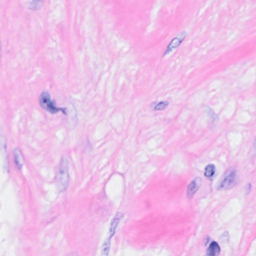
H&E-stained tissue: Breast